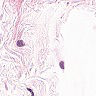
Metastatic tissue present: no